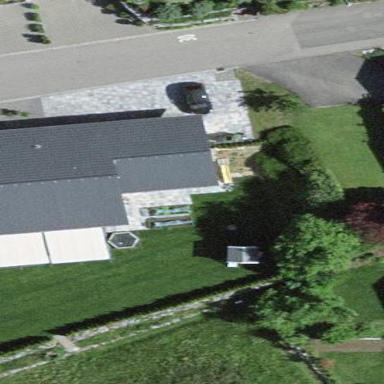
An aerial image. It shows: Residential building.